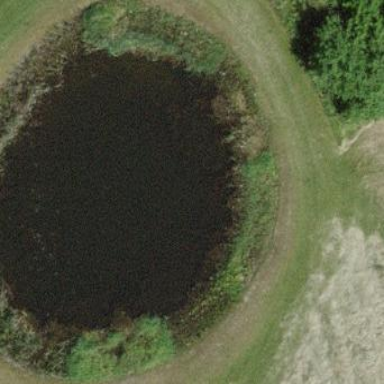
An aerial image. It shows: Serene pond surrounded by nature.